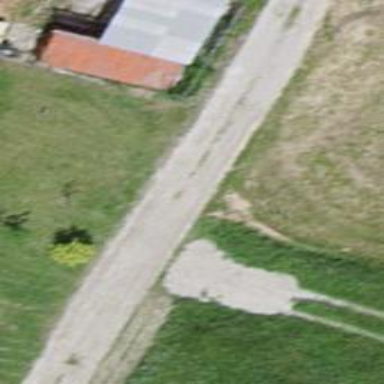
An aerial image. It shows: Track with grade 3 surface.